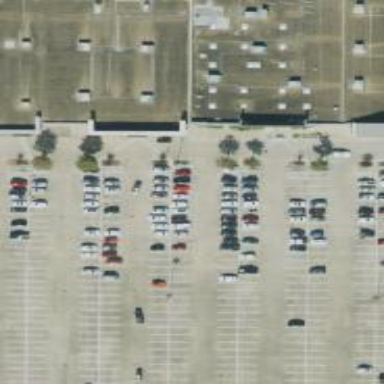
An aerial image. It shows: Parking space is available.